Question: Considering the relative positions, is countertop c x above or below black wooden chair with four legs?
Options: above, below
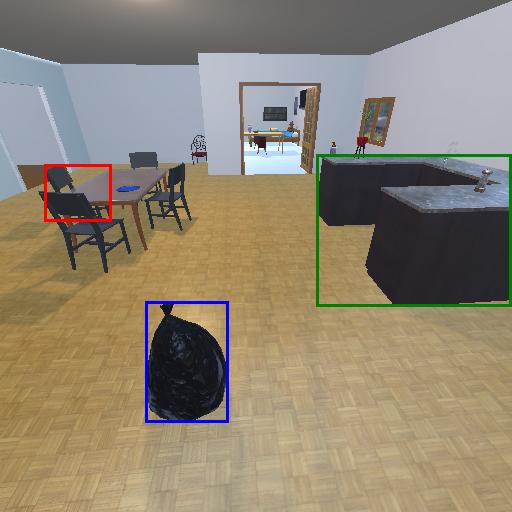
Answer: above